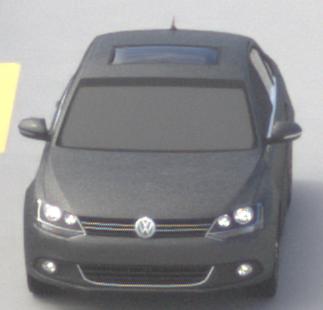
Make: VW
Model: Jetta 1.2 TSI
Detailed model: Jetta (IV)
Model produced from: 2011/01
Model produced until: 2014/08
Doors: 4
Color: gray
Road condition: dry road
Daytime: midday
Contrast: medium contrast